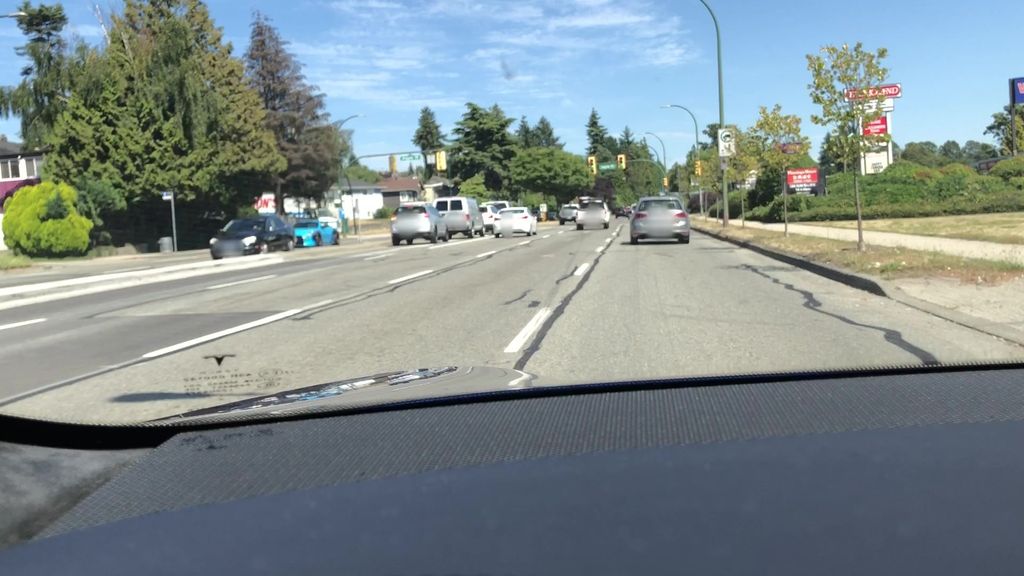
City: vancouver